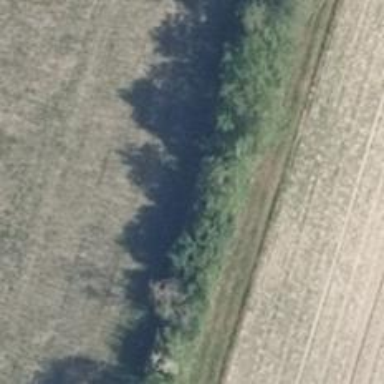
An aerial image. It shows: Row of trees in natural setting.